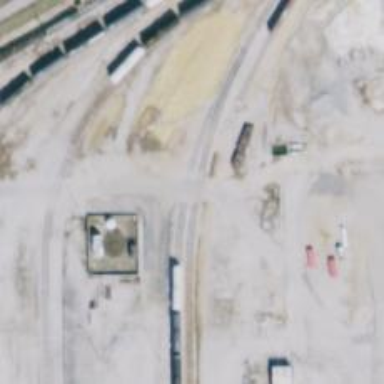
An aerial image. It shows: Rail spur service.